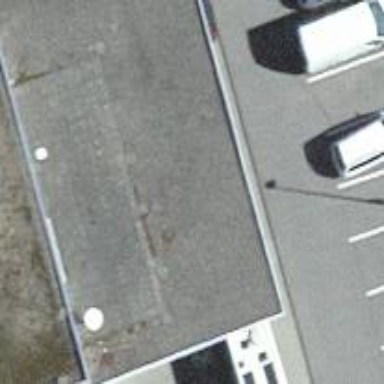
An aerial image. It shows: Fuel station.